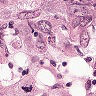
Metastatic tissue present: yes